Question: Is there a way to code this with html/css?
I want to format it so two digits either side of the "/" in the expiry box.
I have just places the "/" in the form on my web page to show what I am trying to do.
'''
Credit Card Number:
<input class="inputCard" type="text" name="creditCard1" id="creditCard1"/>
-
<input class="inputCard" type="text" name="creditCard2" id="creditCard2"/>
-
<input class="inputCard" type="text" name="creditCard3" id="creditCard3"/>
-
<input class="inputCard" type="text" name="creditCard4" id="creditCard4"/>
<br />
Card Expiry:
<input class="inputCard" type="text" name="expiry" id="expiry"/>
'''
I want to format it so it will only accept four numbers in each credit card text box.

I don't need the code to validate my data with javascript (I know how to do this). I am struggling with the html design.
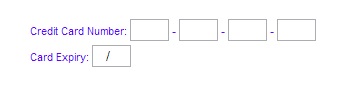
Answer: I'd say do something like this:
'''
Card Expiration:
<select name='expireMM' id='expireMM'>
<option value=''>Month</option>
<option value='01'>January</option>
<option value='02'>February</option>
<option value='03'>March</option>
<option value='04'>April</option>
<option value='05'>May</option>
<option value='06'>June</option>
<option value='07'>July</option>
<option value='08'>August</option>
<option value='09'>September</option>
<option value='10'>October</option>
<option value='11'>November</option>
<option value='12'>December</option>
</select>
<select name='expireYY' id='expireYY'>
<option value=''>Year</option>
<option value='20'>2020</option>
<option value='21'>2021</option>
<option value='22'>2022</option>
<option value='23'>2023</option>
<option value='24'>2024</option>
</select>
<input class="inputCard" type="hidden" name="expiry" id="expiry" maxlength="4"/>
'''
Then just add a piece of Javascript or jQuery to combine the values from 'expireMM' and 'expireYY' and set it as the value for 'expiry'. I'd prefer doing it all server-side in PHP, but that depends on your exact setup. Either way, this is a common way to handle expiration dates.